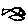
Label: fish